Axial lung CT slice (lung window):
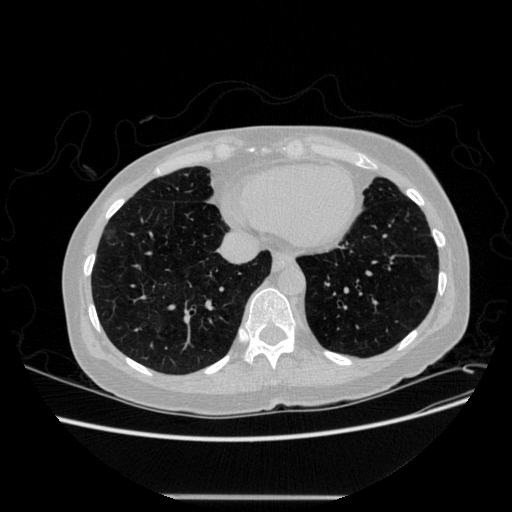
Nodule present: no